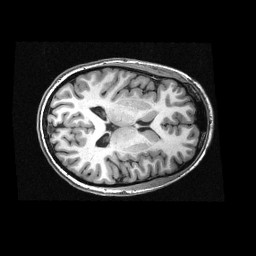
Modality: T1w
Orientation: axial
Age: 18
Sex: female